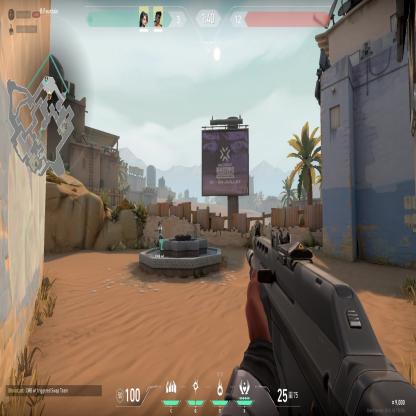
Label: teammate